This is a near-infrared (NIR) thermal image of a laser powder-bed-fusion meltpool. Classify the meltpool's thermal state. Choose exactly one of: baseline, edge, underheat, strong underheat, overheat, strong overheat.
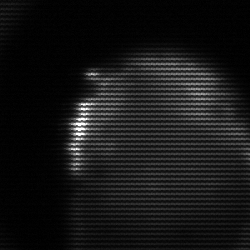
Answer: edge